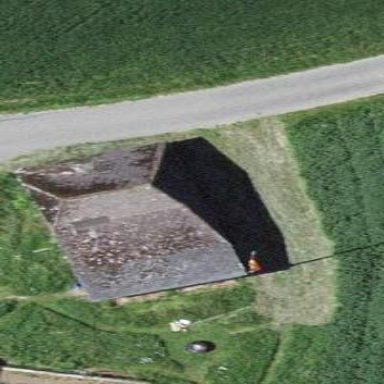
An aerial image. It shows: Barn.